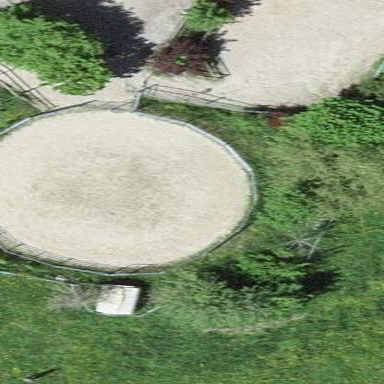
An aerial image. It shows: Equestrian sport pitch with sandy surface.